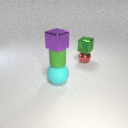
large cyan rubber sphere below small green rubber cylinder